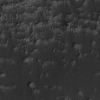
Atmospheric dust classification: not_dusty